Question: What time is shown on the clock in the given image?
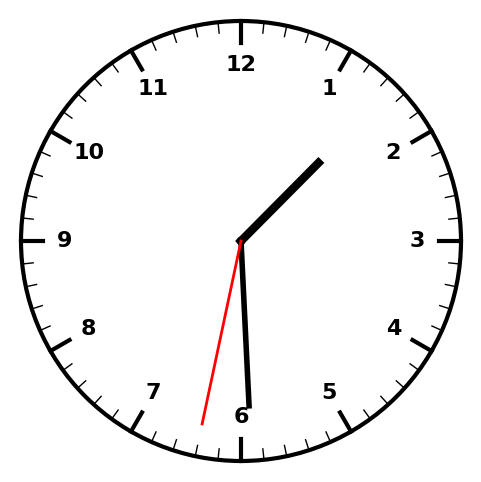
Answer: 01:29:32